Aerial crown-view tile of a tropical tree (Barro Colorado Island, Panama), acquired 20250124:
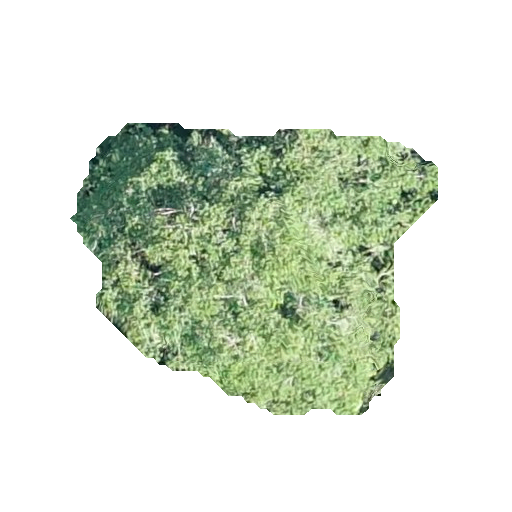
Species: Quararibea asterolepis
GBIF accepted scientific name: Quararibea asterolepis
Crown area: 117.252 m²